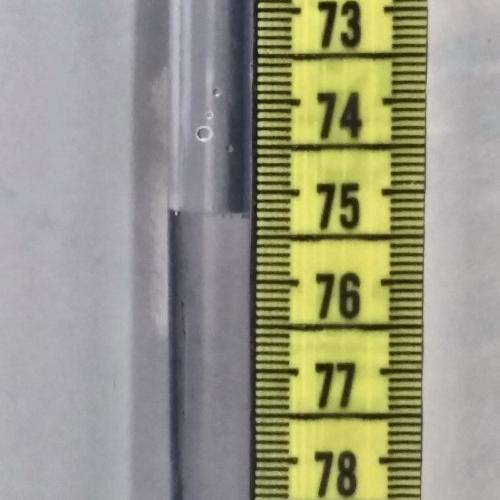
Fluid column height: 75.2 cm